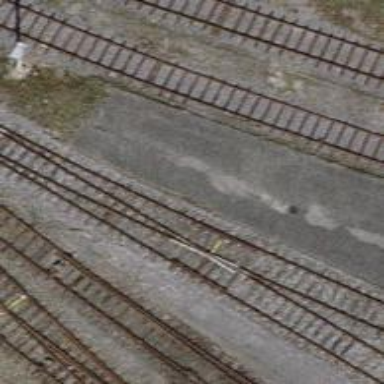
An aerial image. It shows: Single track railway in yard.